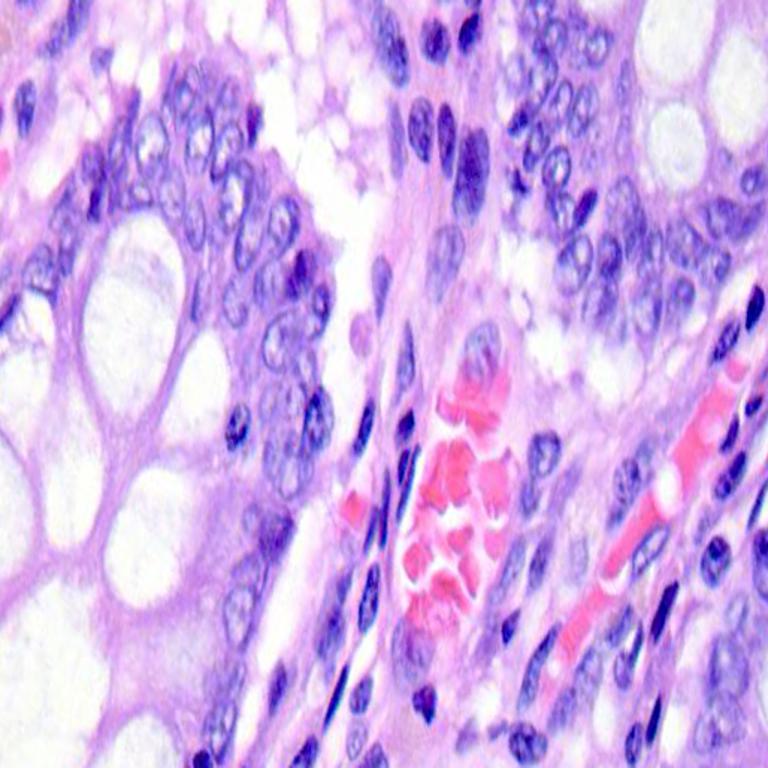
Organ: colon
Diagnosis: benign